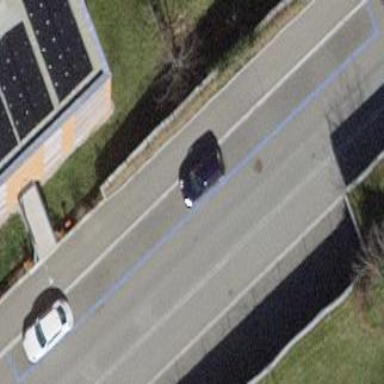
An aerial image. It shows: Parking lane with asphalt surface.